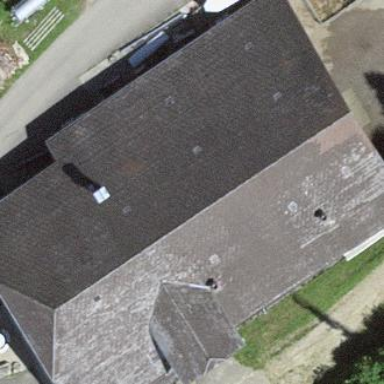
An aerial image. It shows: Farm building.